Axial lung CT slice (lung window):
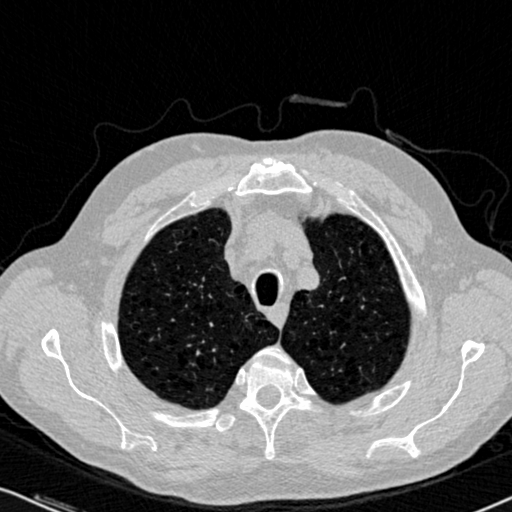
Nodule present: no